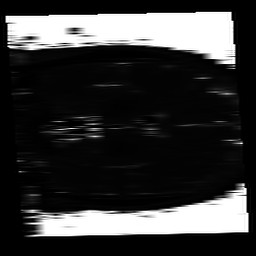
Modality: T2map
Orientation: coronal
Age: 60
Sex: male
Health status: ill